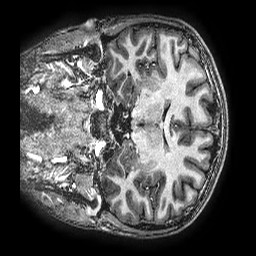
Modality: T1w
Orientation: coronal
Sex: male
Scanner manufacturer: ge
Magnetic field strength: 3 T
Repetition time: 0.00766 s
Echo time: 0.003476 s